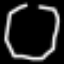
Label: octagon